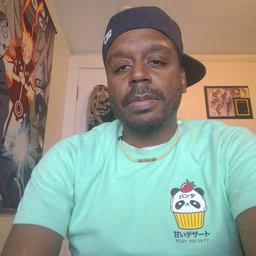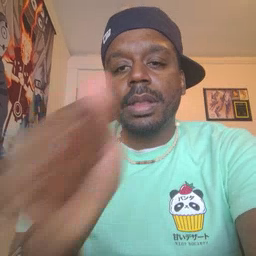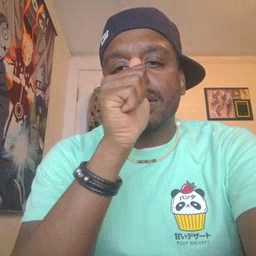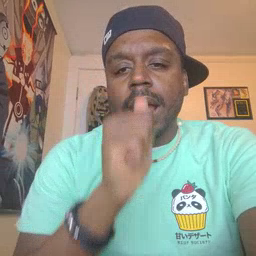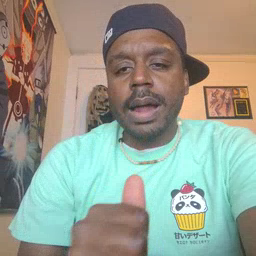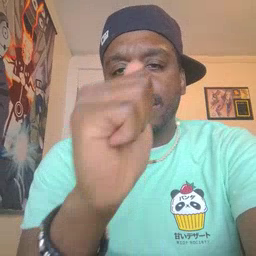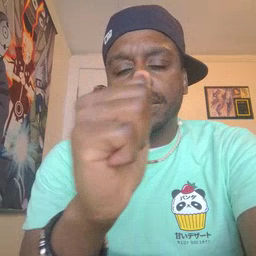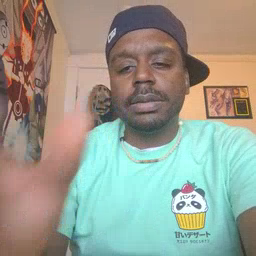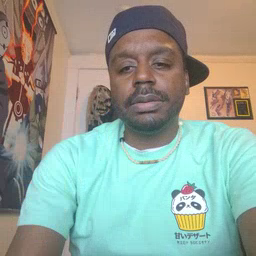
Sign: hide